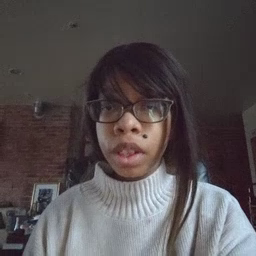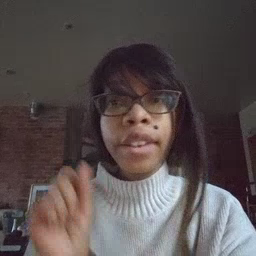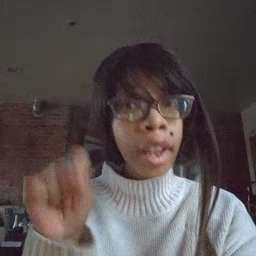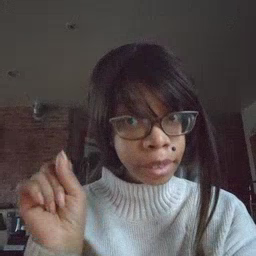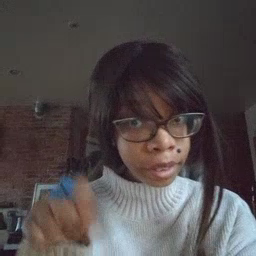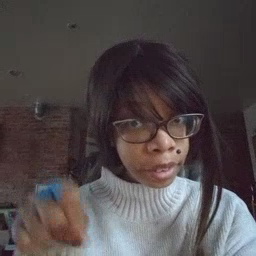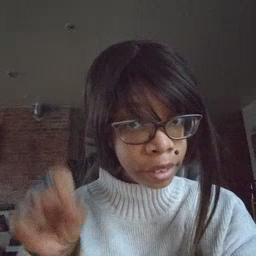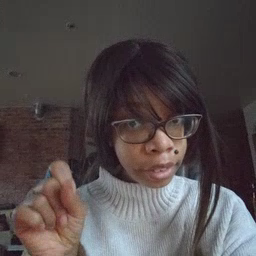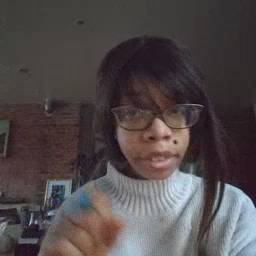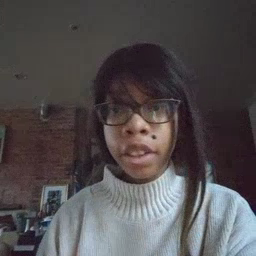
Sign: yes